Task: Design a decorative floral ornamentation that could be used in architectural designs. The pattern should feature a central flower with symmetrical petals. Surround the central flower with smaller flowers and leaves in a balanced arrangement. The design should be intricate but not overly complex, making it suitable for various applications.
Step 937:
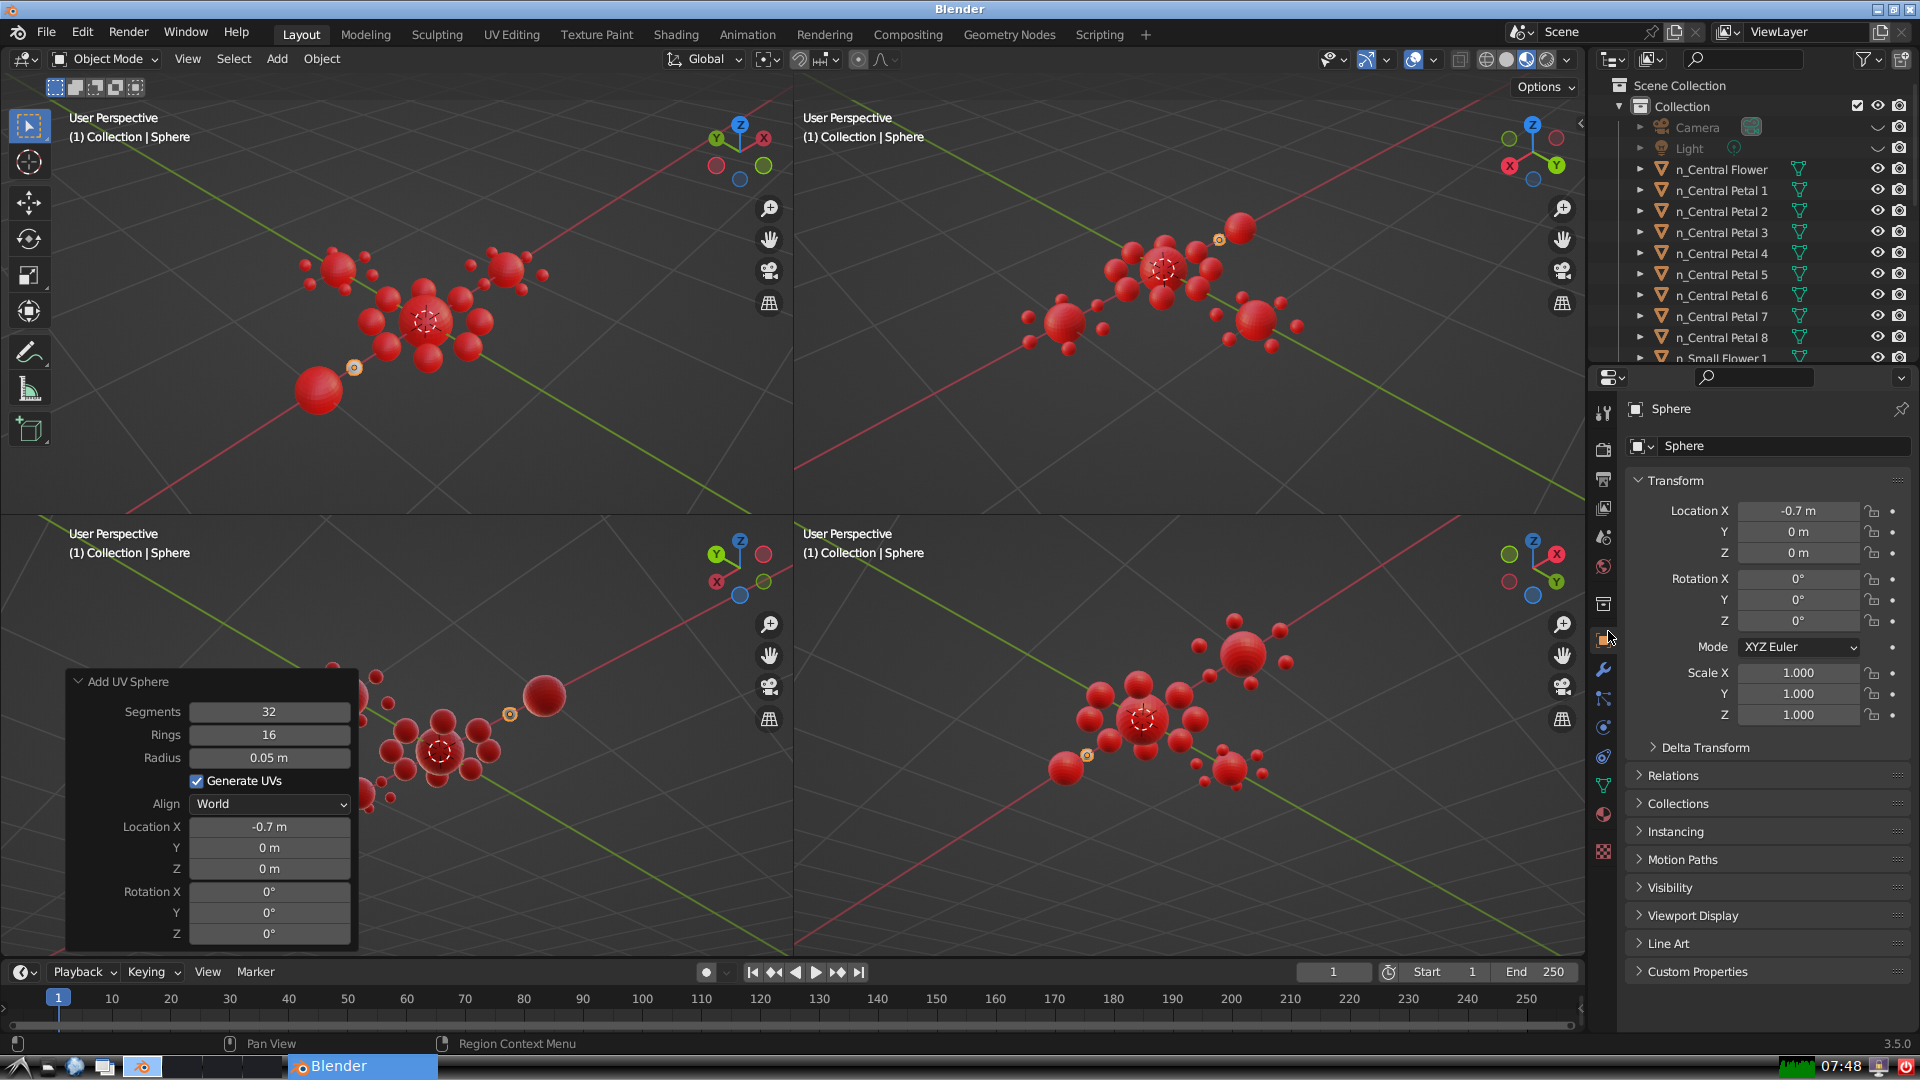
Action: {"mouse_move": [1732, 445]}